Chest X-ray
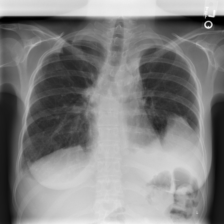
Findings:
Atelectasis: negative
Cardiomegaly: negative
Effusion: negative
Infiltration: negative
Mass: negative
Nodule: negative
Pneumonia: negative
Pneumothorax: negative
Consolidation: positive
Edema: negative
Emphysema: negative
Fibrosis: negative
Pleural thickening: positive
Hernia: negative